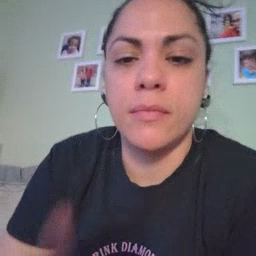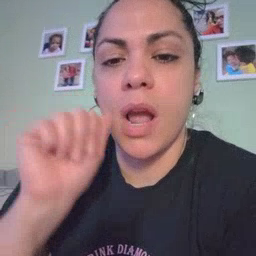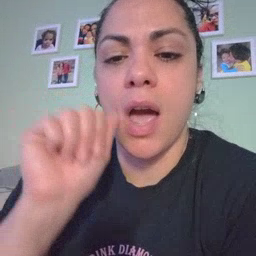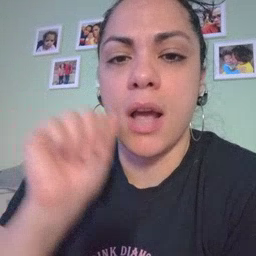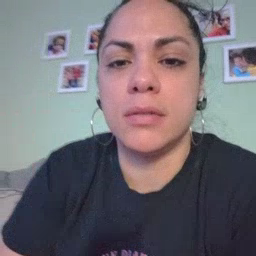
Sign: aunt